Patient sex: M
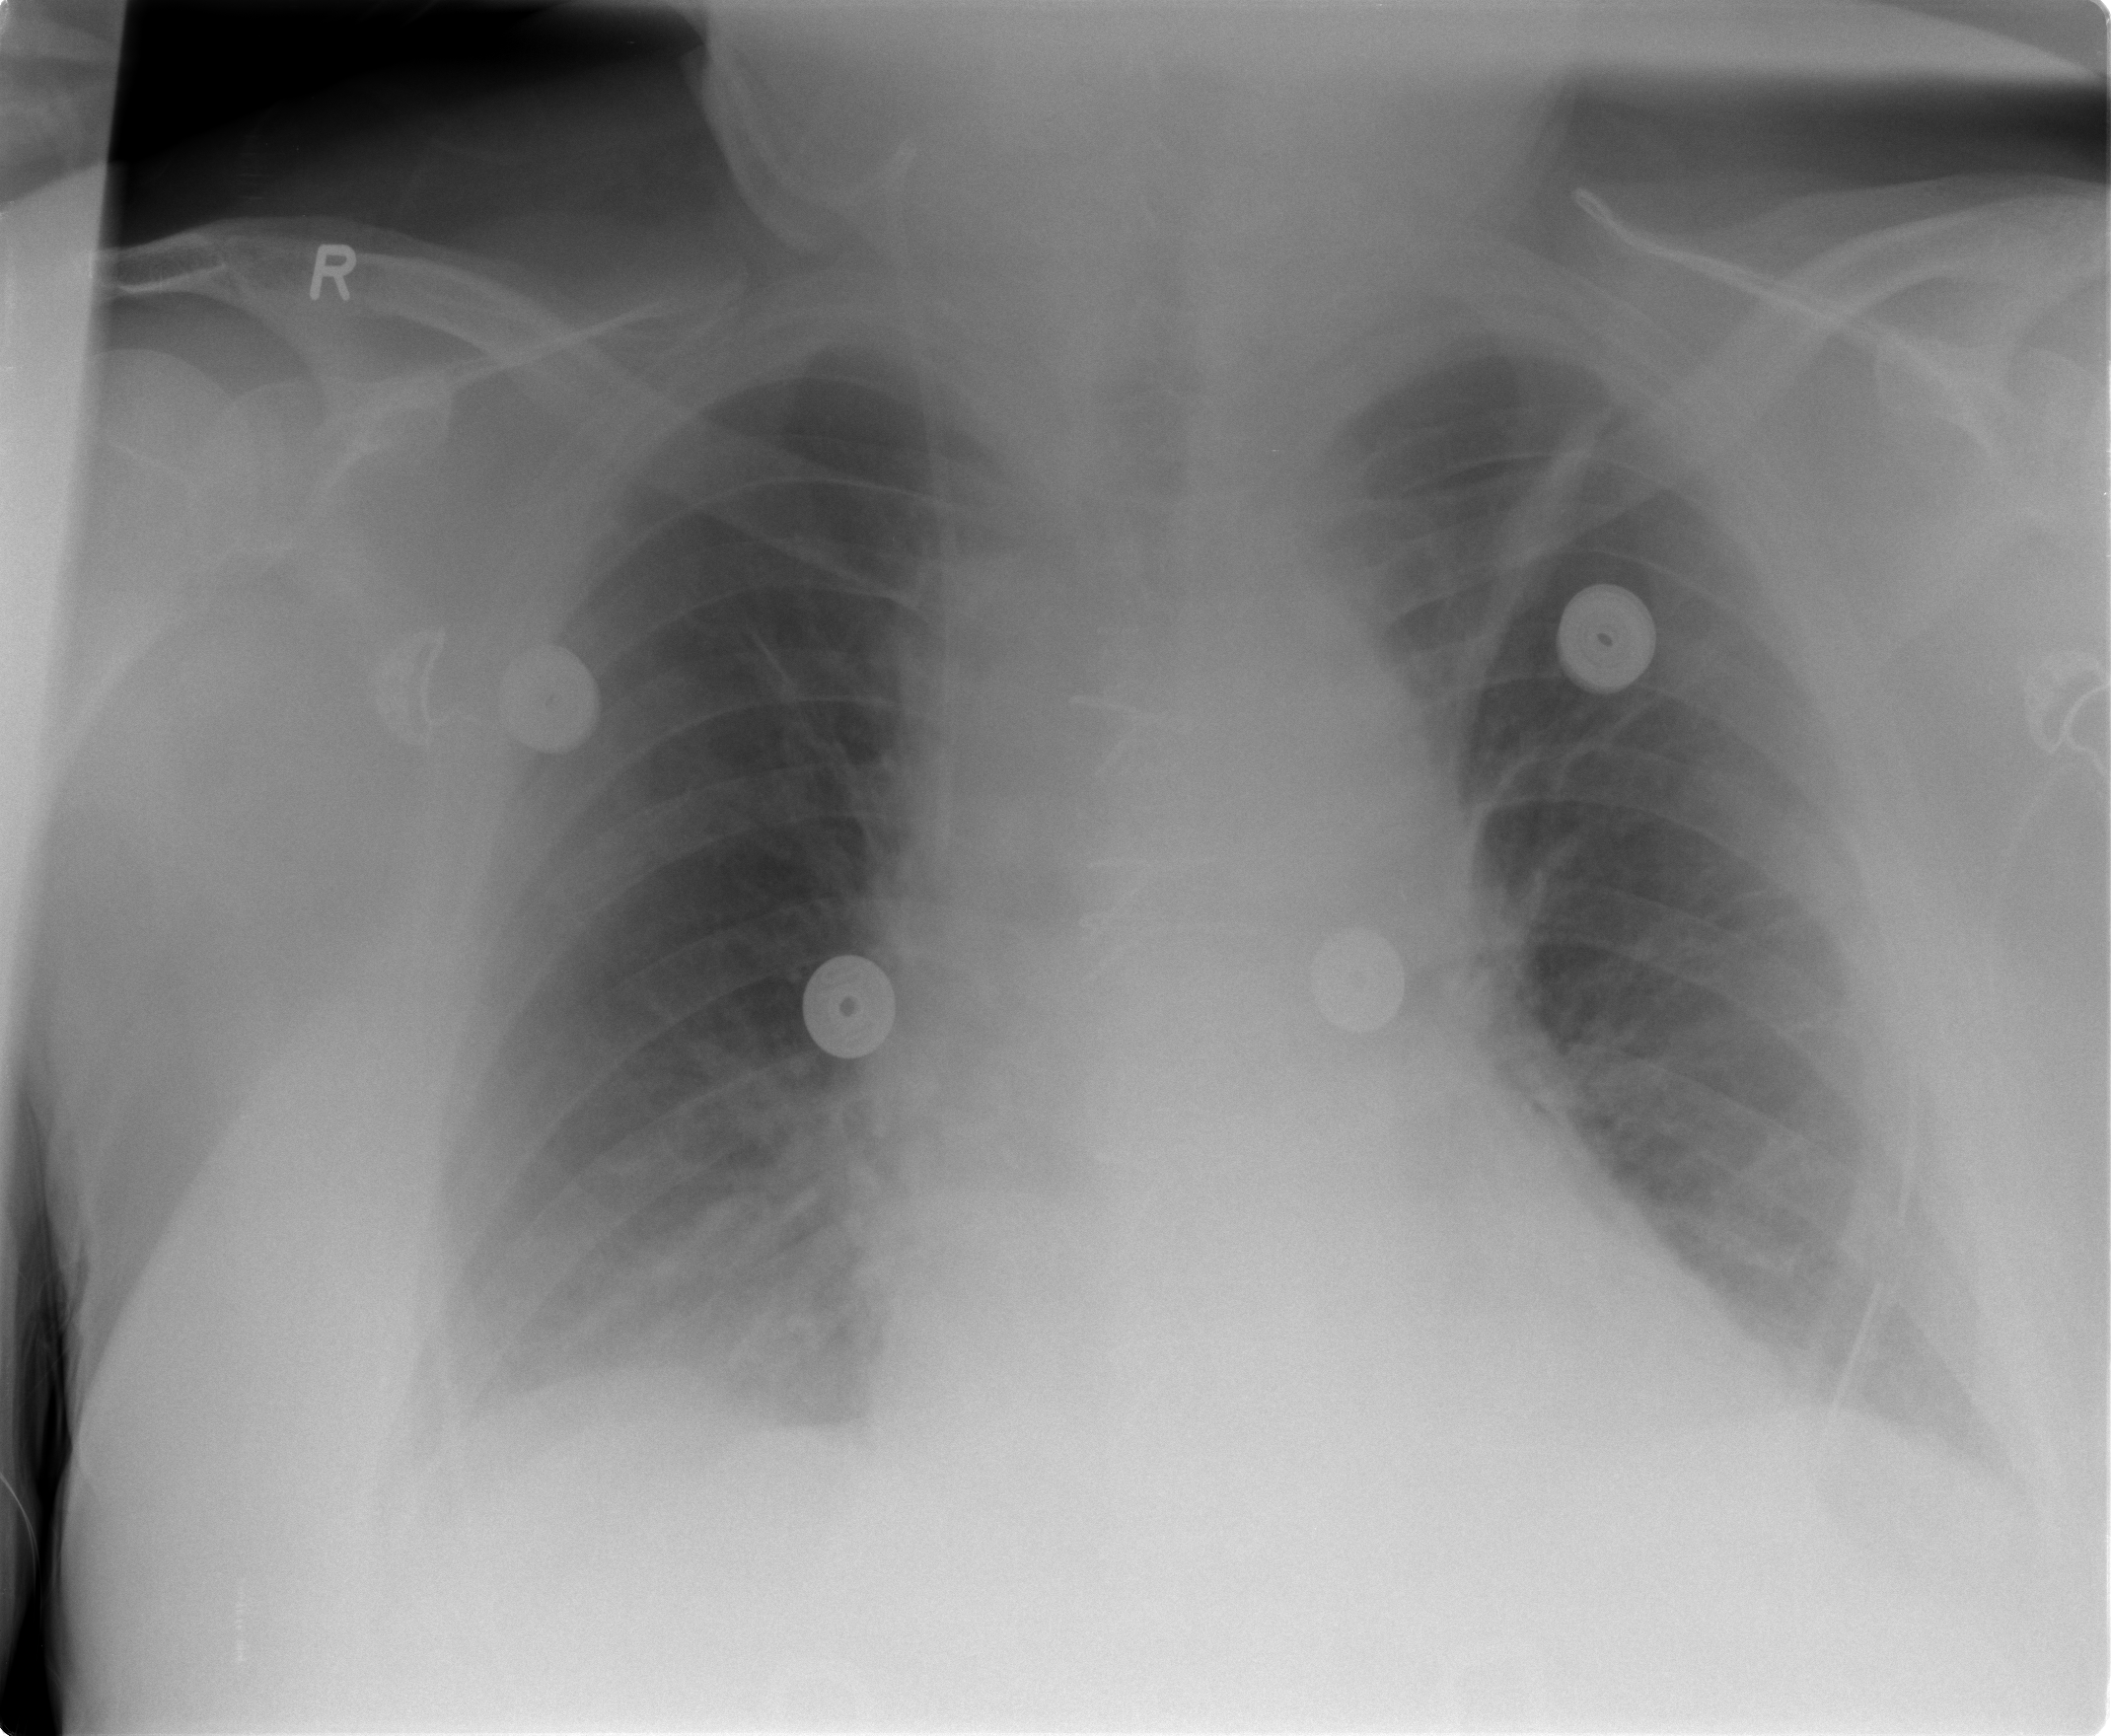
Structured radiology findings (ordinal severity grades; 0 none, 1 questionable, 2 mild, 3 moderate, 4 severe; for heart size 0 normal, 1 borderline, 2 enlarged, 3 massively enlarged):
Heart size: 0
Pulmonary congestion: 2
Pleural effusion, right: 2
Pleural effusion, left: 2
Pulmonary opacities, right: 0
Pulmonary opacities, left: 0
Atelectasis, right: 0
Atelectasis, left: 2